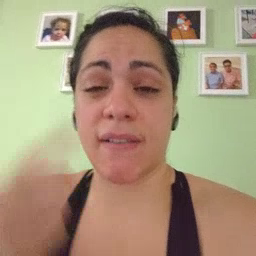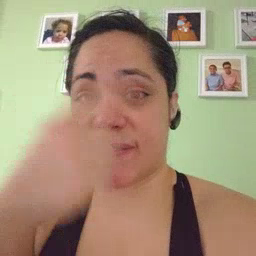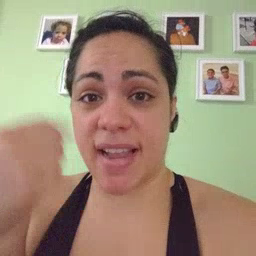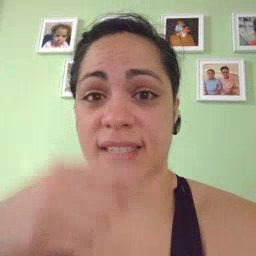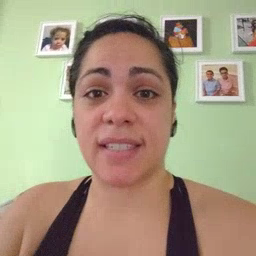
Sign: face